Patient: sex M, age 42
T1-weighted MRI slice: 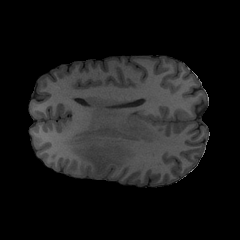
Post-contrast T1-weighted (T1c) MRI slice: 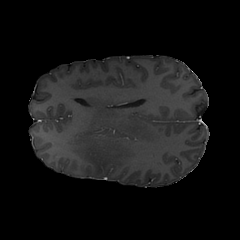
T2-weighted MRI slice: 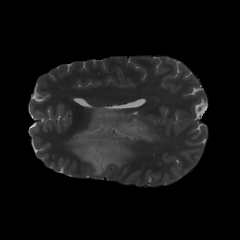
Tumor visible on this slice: yes
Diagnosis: Astrocytoma, IDH-mutant
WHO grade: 3